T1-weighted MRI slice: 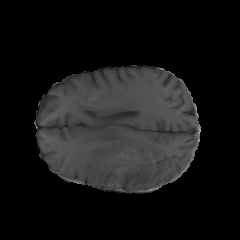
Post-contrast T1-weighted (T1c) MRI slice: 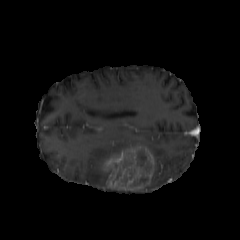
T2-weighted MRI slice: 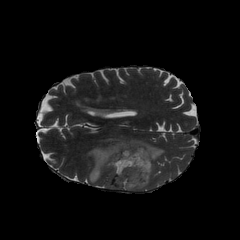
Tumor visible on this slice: yes